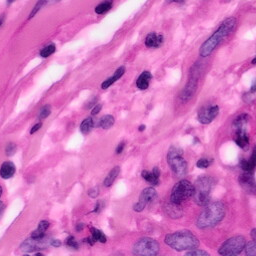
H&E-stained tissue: Pancreatic